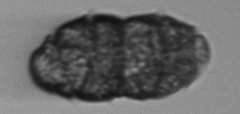
Label: Margalefidinium